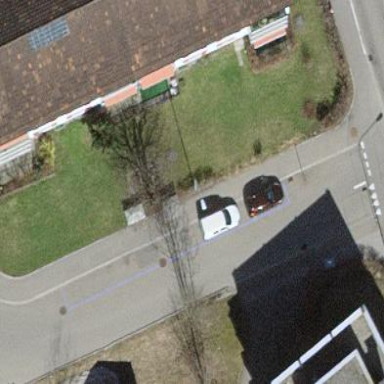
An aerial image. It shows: Asphalt parking lane.